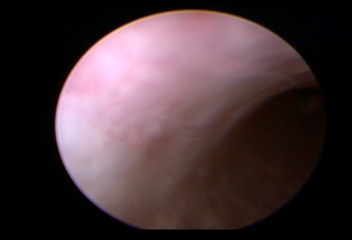
Modality: WLC
Class: Normal mucosa
Bladder cancer association: No